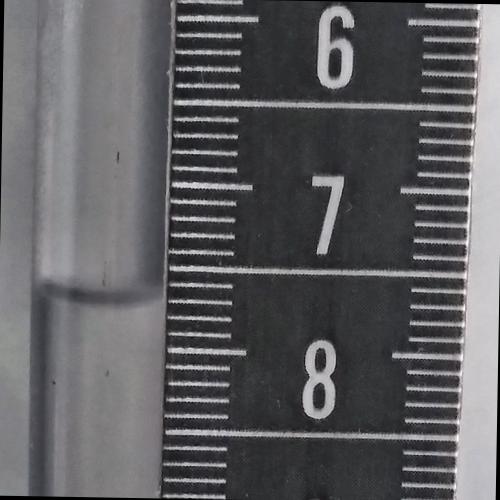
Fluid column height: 7.7 cm